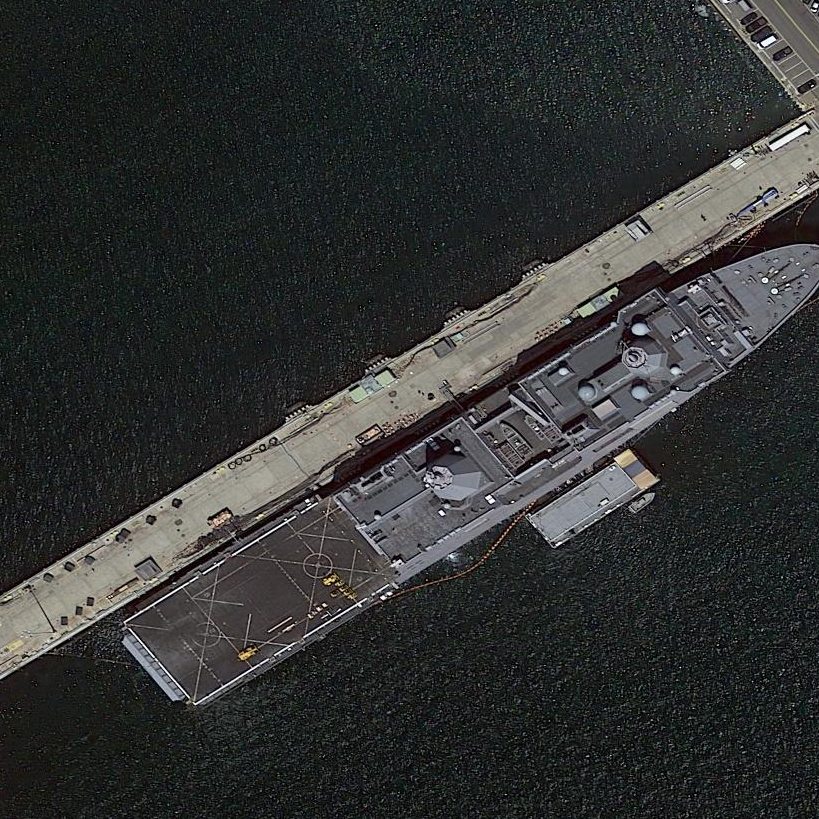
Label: combat